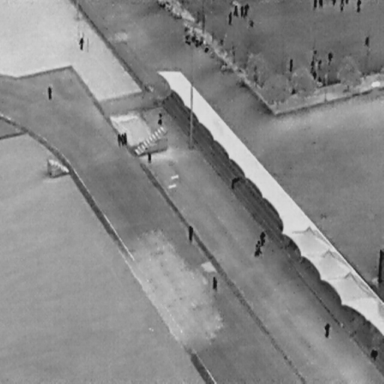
There are 28 objects shown in the infrared image, including 26 People, and two DontCares.